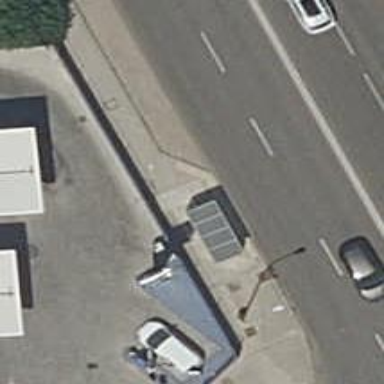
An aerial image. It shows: Bus stop with platform for public transport.